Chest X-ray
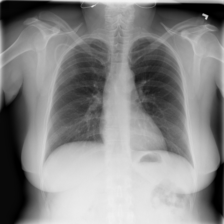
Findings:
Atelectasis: negative
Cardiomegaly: negative
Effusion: negative
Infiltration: negative
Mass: negative
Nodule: negative
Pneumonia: negative
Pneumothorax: negative
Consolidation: negative
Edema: negative
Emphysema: negative
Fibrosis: negative
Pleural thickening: negative
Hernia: negative